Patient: sex M, age 42
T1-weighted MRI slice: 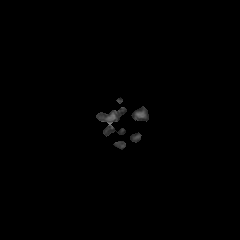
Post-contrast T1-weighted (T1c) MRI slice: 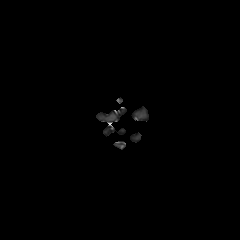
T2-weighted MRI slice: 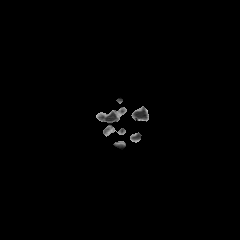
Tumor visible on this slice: no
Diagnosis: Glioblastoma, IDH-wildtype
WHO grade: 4